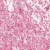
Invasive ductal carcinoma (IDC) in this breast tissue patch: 0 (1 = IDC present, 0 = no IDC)